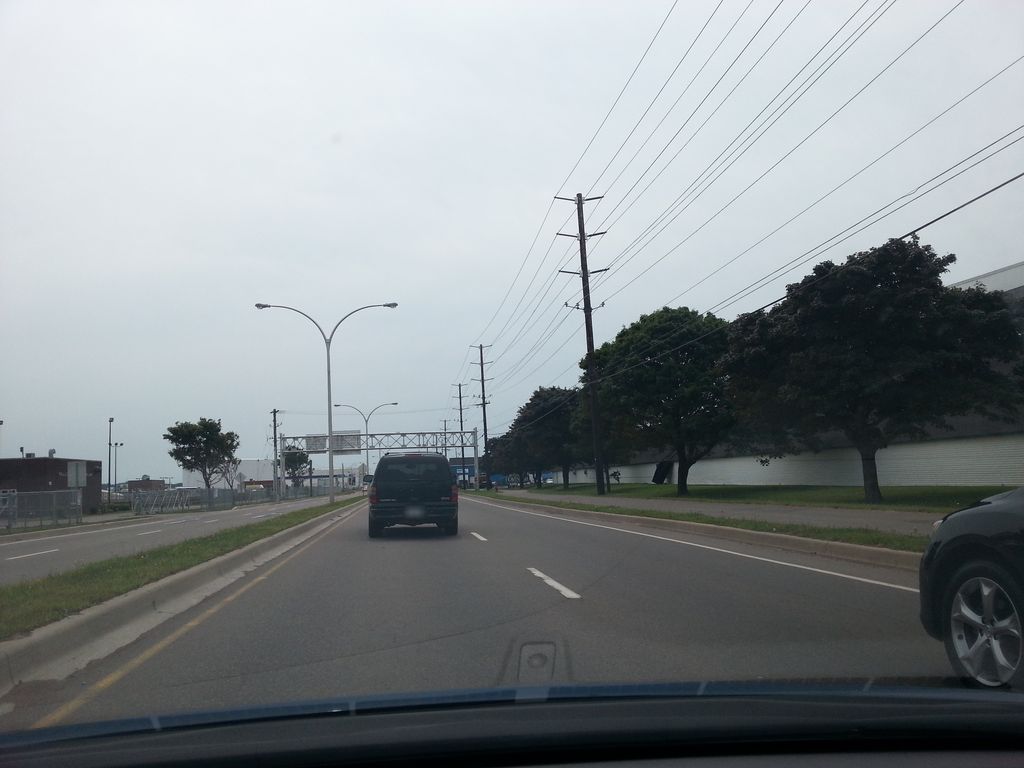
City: charlottetown